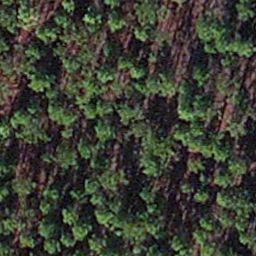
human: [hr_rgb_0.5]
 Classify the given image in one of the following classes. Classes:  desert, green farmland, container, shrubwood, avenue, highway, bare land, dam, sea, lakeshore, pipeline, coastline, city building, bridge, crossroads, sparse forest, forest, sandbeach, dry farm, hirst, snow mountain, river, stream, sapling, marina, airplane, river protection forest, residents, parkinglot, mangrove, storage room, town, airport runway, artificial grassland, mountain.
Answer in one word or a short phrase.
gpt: sapling